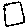
Label: square